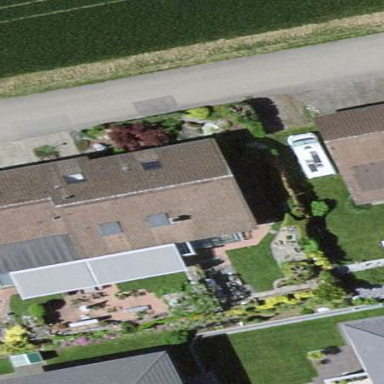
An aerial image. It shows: Simple and straightforward house.